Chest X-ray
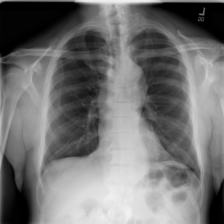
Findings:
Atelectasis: negative
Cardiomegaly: negative
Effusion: negative
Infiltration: negative
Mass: negative
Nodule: negative
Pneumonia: negative
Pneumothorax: negative
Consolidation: negative
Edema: negative
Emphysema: negative
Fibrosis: negative
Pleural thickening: negative
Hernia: negative